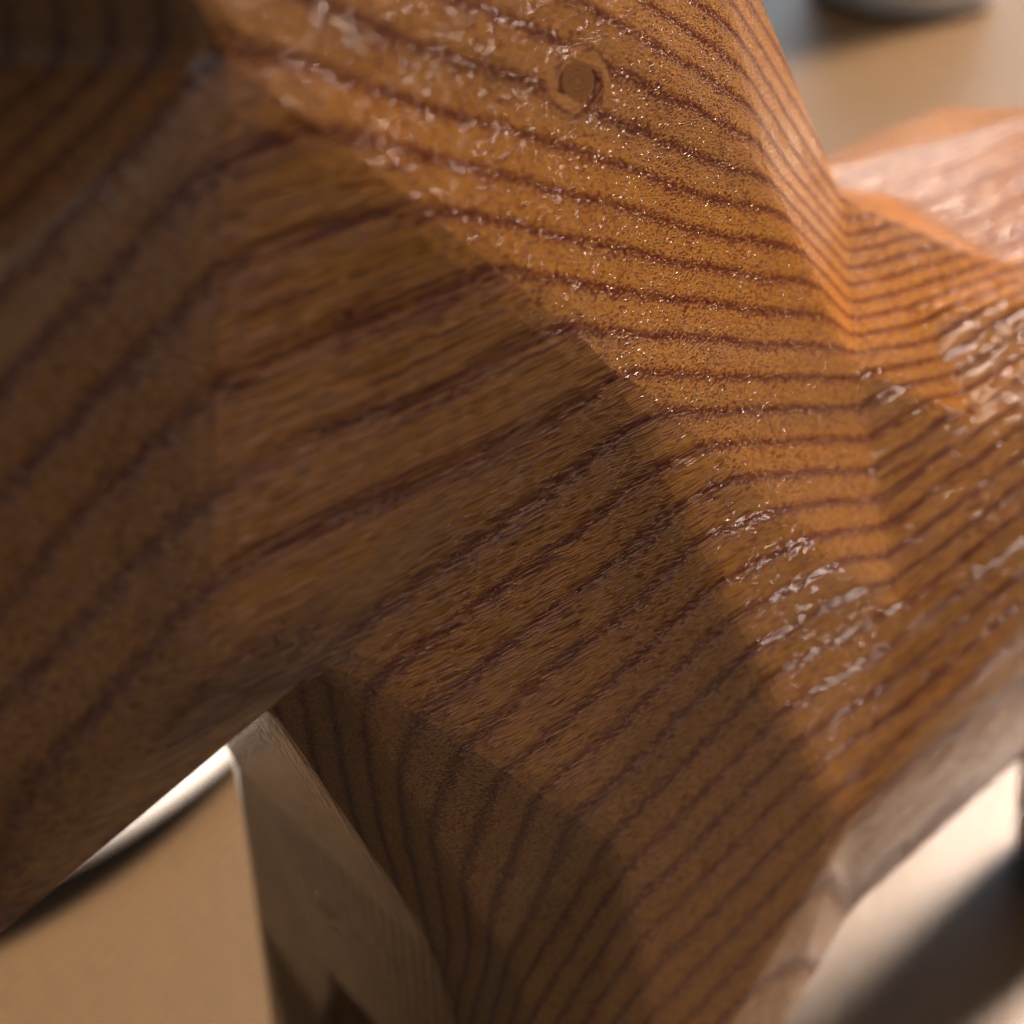
A high quality rendering of a dalahest_oak dalecarlian horse figurine made of varnished dark oak standing on a wooden table in an a sports hall with natural soft daylight from windows,extreme close-up from overhead view of the front right sidemacro, 50 mm, f 22